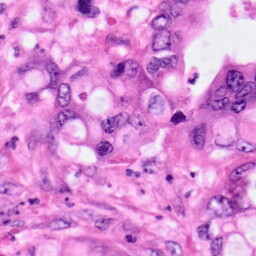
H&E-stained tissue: Pancreatic